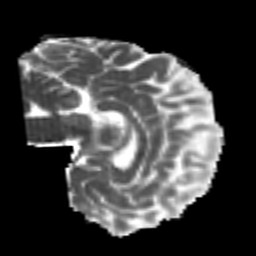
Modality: MD
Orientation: sagittal
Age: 25
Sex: male
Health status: healthy
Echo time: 0.074 s